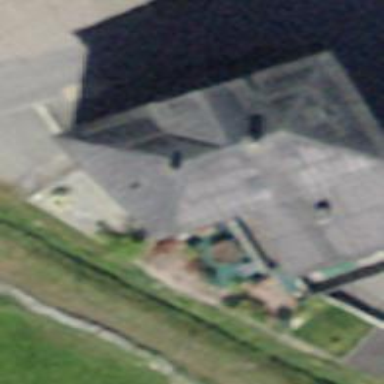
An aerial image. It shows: Building.